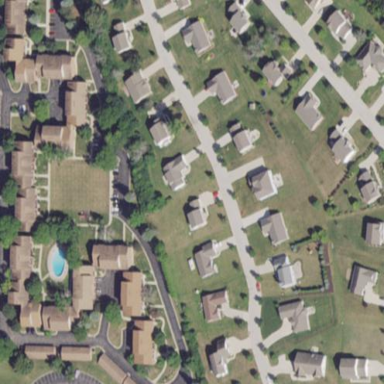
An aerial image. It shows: Residential road.